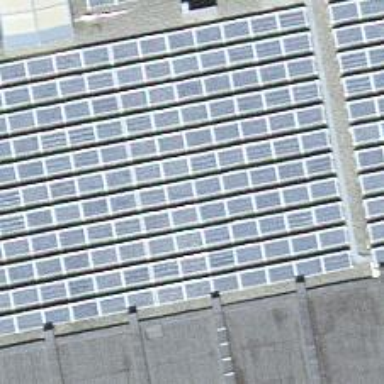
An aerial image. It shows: Solar power generator using photovoltaic method with solar photovoltaic panel types.